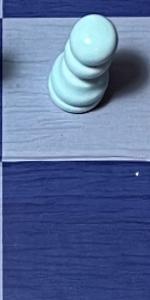
Label: Empty